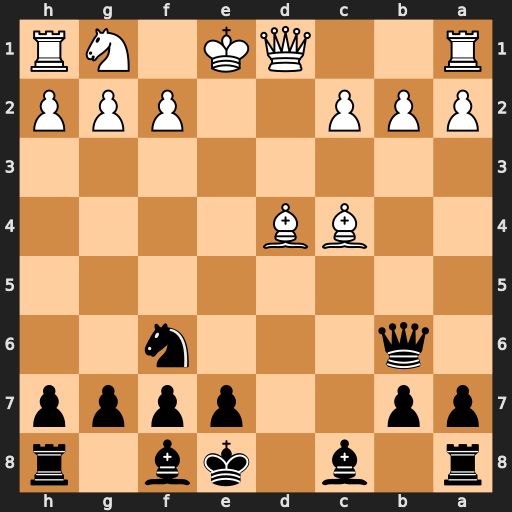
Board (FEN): r1b1kb1r/pp2pppp/1q3n2/8/2BB4/8/PPP2PPP/R2QK1NR
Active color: b
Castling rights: KQkq
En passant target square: -
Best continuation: Qb4+ c3 Qxc4